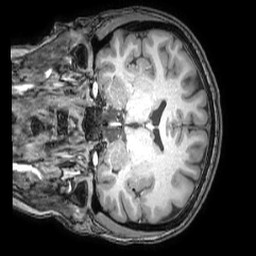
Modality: T1w
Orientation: coronal
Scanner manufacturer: philips
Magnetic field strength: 3 T
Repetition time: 0.008 s
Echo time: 0.0035 s